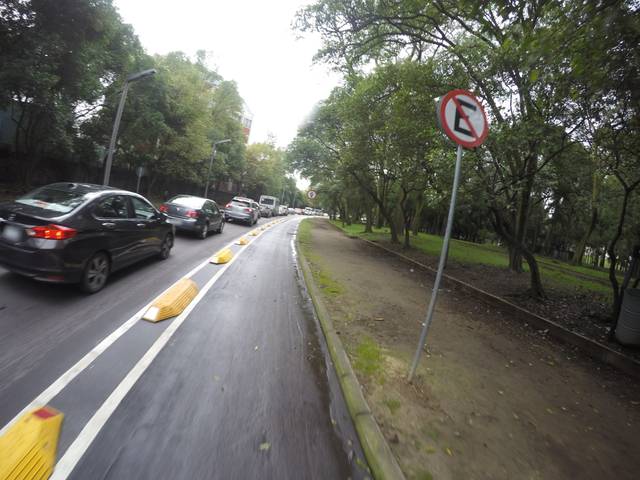
Region: Mexico
Coordinates: 19.427, -99.181